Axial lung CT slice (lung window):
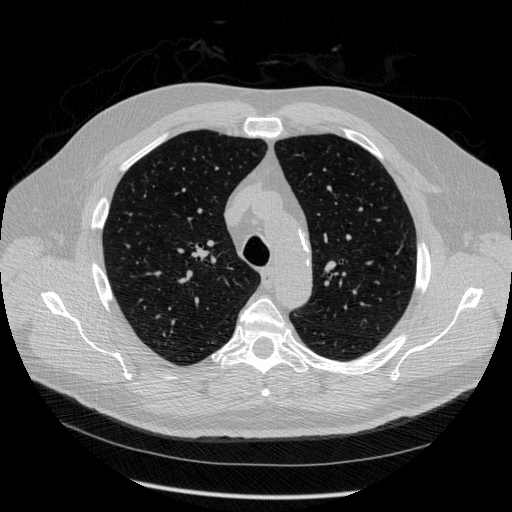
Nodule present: no